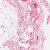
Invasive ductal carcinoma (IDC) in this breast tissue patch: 0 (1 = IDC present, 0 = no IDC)